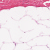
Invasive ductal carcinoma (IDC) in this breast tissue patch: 0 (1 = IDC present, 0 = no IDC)